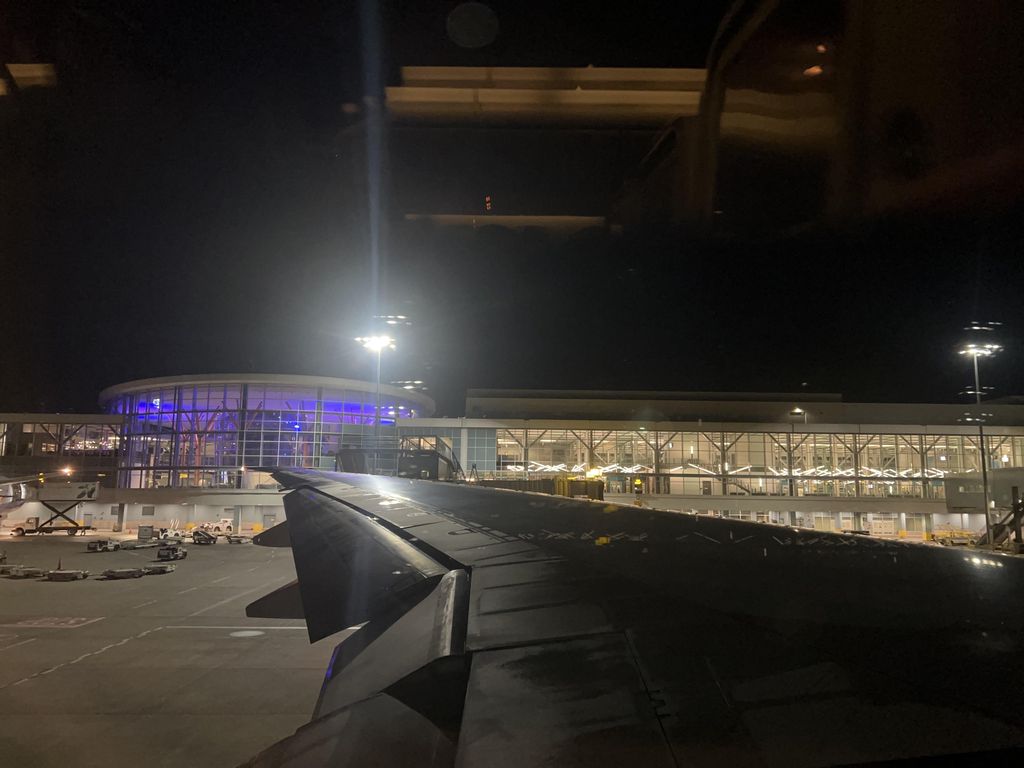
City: vancouver